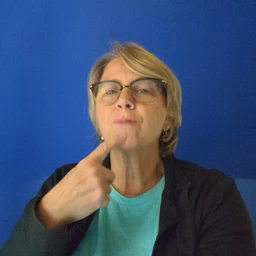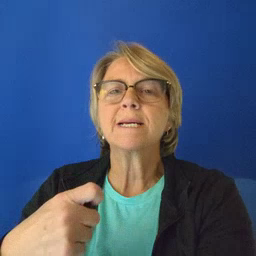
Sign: red